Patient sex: M
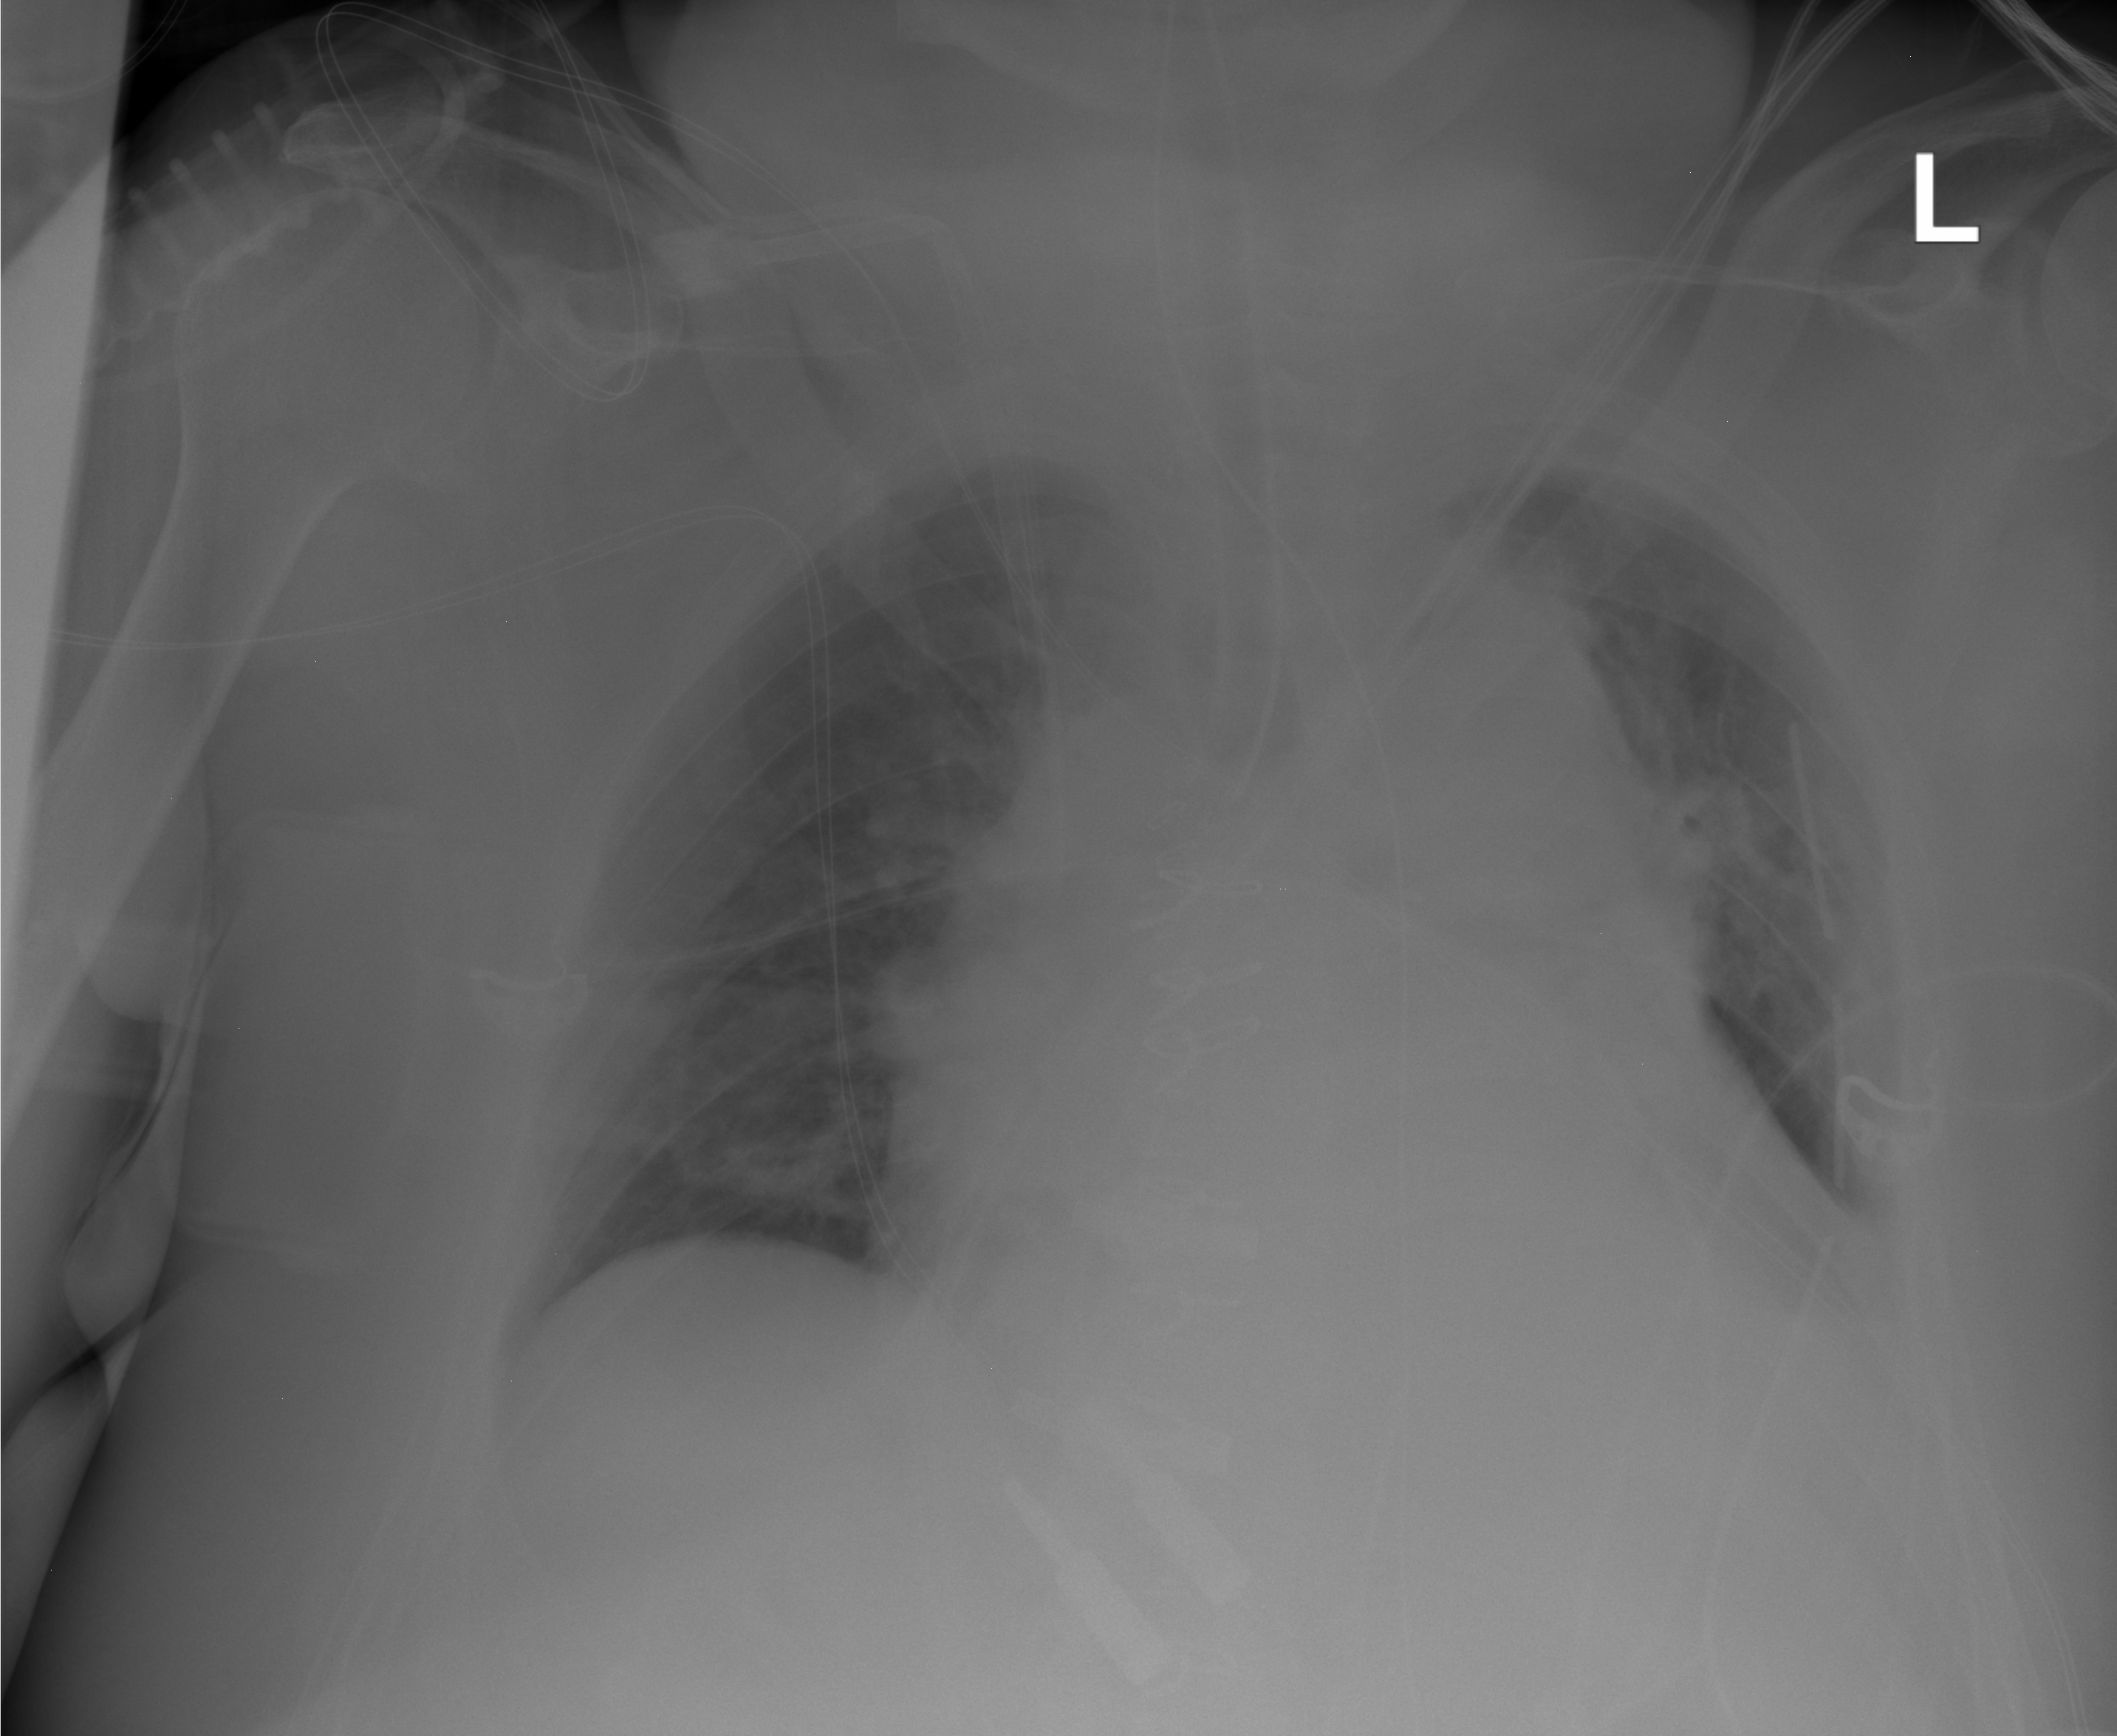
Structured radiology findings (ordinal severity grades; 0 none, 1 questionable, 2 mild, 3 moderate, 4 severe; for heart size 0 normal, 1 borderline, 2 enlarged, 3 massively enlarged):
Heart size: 2
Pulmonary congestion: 1
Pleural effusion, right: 0
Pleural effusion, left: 1
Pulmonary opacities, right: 0
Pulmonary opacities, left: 1
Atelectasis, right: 1
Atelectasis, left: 1